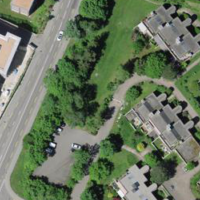
EUNIS habitat code: 55
Species observed at this site:
Ajuga reptans
Pinus mugo
Epipactis helleborine
Parus major